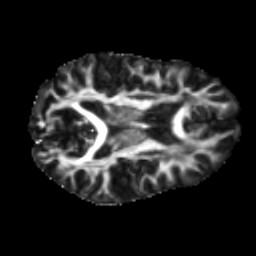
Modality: FA
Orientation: axial
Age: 28
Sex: male
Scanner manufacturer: ge
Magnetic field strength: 3 T
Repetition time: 7.8 s
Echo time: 0.061 s